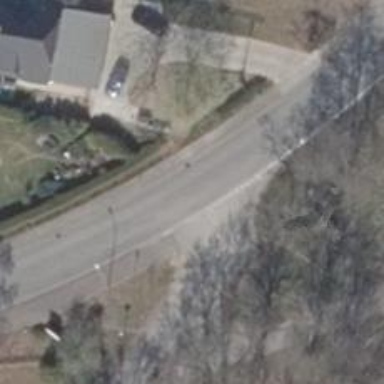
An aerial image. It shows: Smooth asphalt road in residential area.